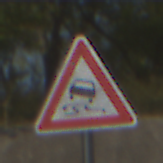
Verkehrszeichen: SchleuderOderRutschgefahr
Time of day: MorningAfternoon
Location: Outdoor (Nature)
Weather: PartlyCloudy
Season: NotSpecified
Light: Natural